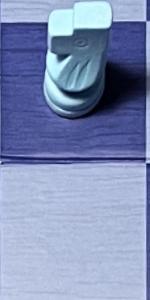
Label: Empty